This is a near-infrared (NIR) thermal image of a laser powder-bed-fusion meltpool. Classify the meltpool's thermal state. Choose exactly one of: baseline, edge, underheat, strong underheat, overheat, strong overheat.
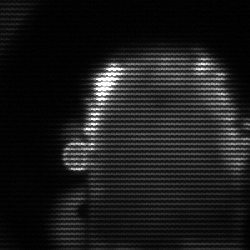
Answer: baseline